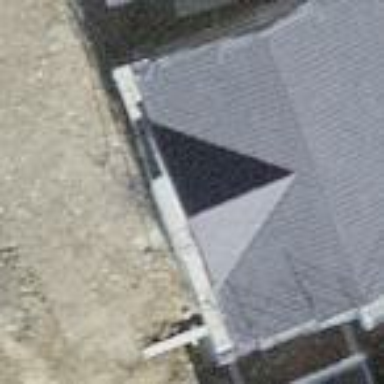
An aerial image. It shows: Building with tile roof.